Question: I need to show error message as a tooltip in iOS 8 but i don't know how to do it. What I want is something similar to the one shown in below image (I'm referring to the tooltip with messages Select and Select All):

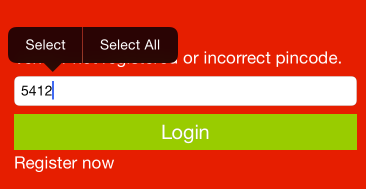
Answer: There is a great collection of libraries which already target your problem.
For example have a look at: <URL>.
Then you could show the popover like:
'''
self.popTip = [AMPopTip popTip];
[self.popTip showText:errorMessage direction:AMPopTipDirectionUp maxWidth:200 inView:self.view fromFrame:textField.frame];
'''
and hide it:
'''
[self.popTip hide];
'''
Have a look at the github repo there are more examples for customizing this control.
You can find more which might suit your needs better here: <URL>